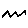
Label: zigzag